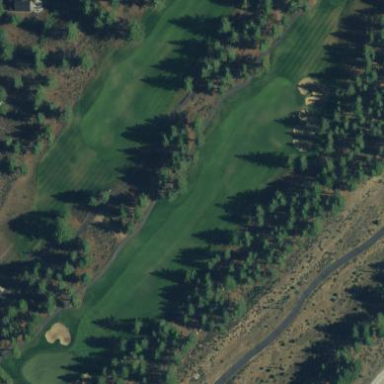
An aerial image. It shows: Golf fairway surrounded by grass.